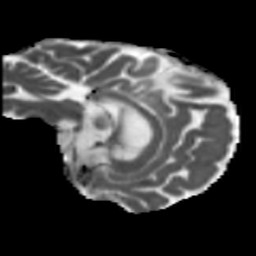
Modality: MD
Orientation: sagittal
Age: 68
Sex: female
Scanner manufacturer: siemens
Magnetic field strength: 3 T
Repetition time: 5.47 s
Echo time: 0.0854 s